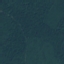
Land use / land cover: Forest